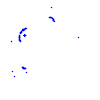
Particle: proton